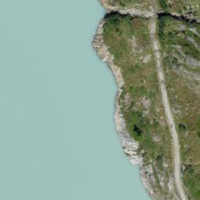
EUNIS habitat code: 14
Species observed at this site:
Pinguicula alpina
Phoenicurus ochruros
Cupido minimus